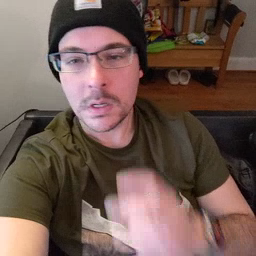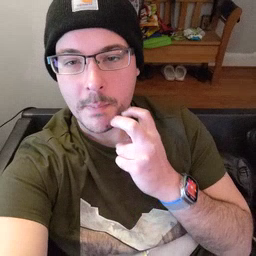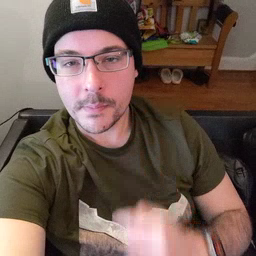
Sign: gum